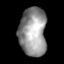
Tissue: lung
Cell type: Myeloid cells
Senescence score: 0.6554
Nuclear area (px): 1292
Mean DAPI intensity: 149.444